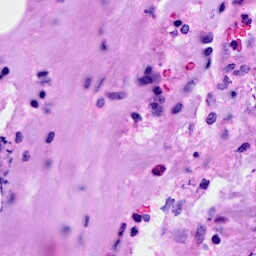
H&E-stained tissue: Breast